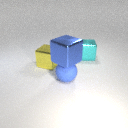
large blue metal cube above large blue rubber sphere